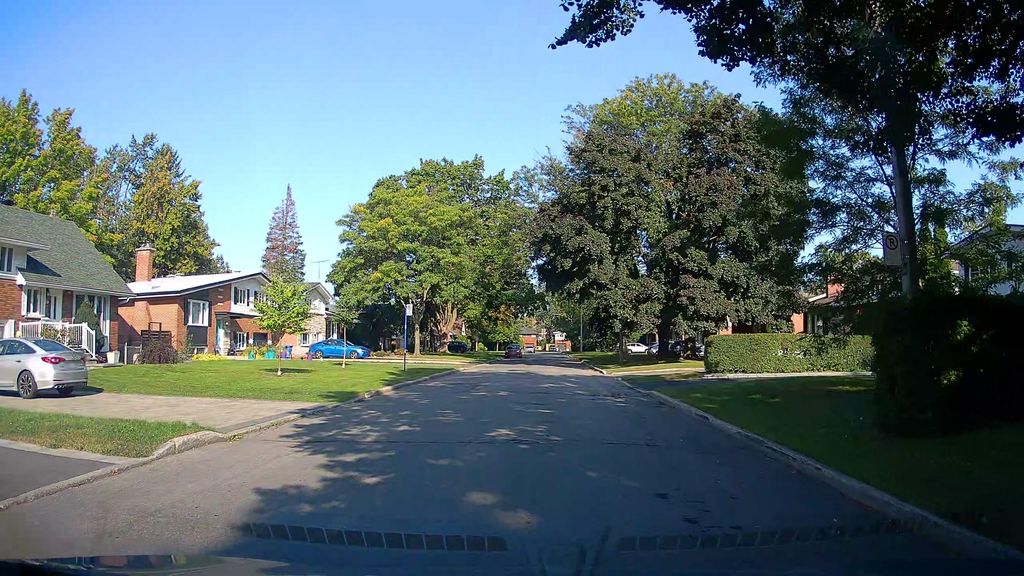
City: montreal